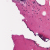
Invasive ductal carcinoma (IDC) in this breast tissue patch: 0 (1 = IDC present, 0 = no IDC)